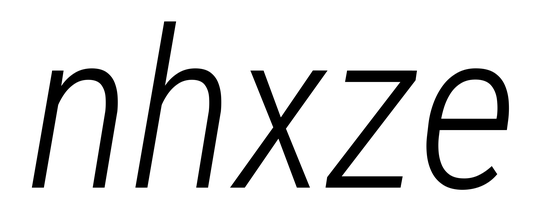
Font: Roboto-Italic_Condensed_Light_Italic